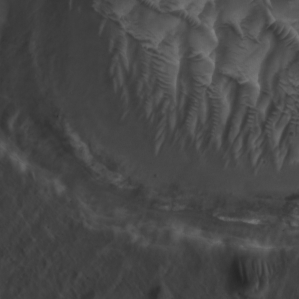
Label: non_frost